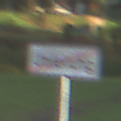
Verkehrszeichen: EndeDerUmleitungsankuendigung
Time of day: SunriseSunset
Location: Outdoor (Suburban)
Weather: PartlyCloudy
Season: NotSpecified
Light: Natural